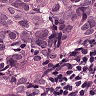
Metastatic tissue present: yes